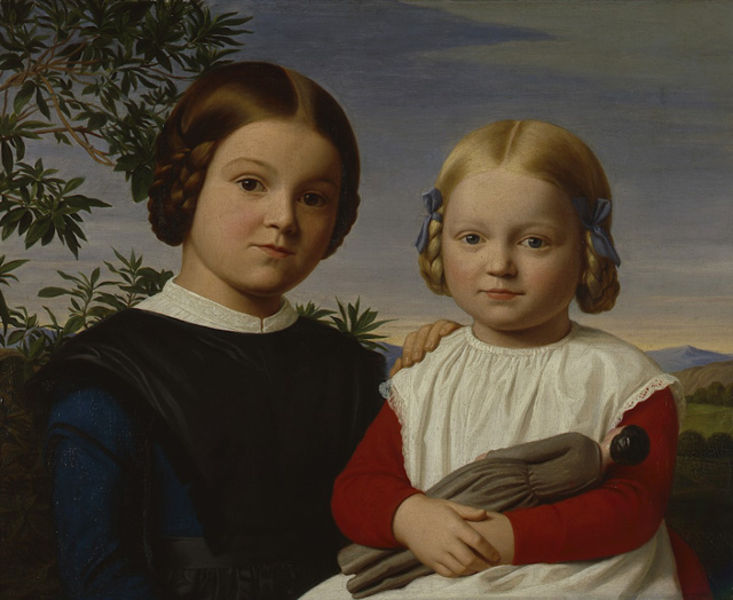
Titel: Doppelbildnis zweier Mädchen
Künstler: Joseph Anton Settegast
Standort: Karlsruhe
Institution: Staatliche Kunsthalle Karlsruhe
Schlagwörter: baum, berg, blau, blätter, gemälde, hand, himmel, kopf, mann, weiß, wolken, aquarell, bäume, grün, landschaft, mädchen, sitzen, braun, frisur, frisuren, hintergrund, kleid, kleider, köpfe, mund, nase, schwarz, vordergrund, blick, gras, rot, wiese, wolke, malerei, schleife, blond, hemd, arm, augen, bluse, falten, gesicht, halten, kragen, spitze, ärmel, bildnis, portrait, porträt, schauen, öl, ast, horizont, hügel, natur, strauch, weite, zweige, busch, auge, figur, haare, realismus, familie, gewänder, kind, mutter, paar, pflanze, pflanzen, schleifen, brünett, kinn, lippen, locke, ohren, scheitel, schulter, schön, kinder, rund, lächeln, schürze, ruhig, naturalismus, zwei, zöpfe, schürzen, berge, klein, haarband, blue, red, white, black, dresses, dunkelblau, girls, green, weib, weiber, zopf, ernst, menzel, junge, rüschen, nazarener, geschwister, schwestern, flechten, doppelbildnis, doppelportrait, zweig, schwester, puppe, kleidchen, biedermeier, geflochten, clouds, tree, gruselig, brav, hills, strenge, schnecke, schnecken, zwei mädchen, unheimlich, spielzeug, bäum, nett, olivenbaum, kleinkinder, doppel, zwei kinder, harr, bleu, lieb, bläter, blue sky, ribbons, mama, haarbänder, hrizont, blick zum betrachter, mädel, gesicher, beunruhigend, affenschaukeln, kinder mädchen, weißrot, biedermeyer, m, brunette, doll, +, schluafen, bruder und schwester, communion, gescheister, kindlein, mädelein, hülsenbeck, black hear doll